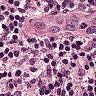
Metastatic tissue present: no